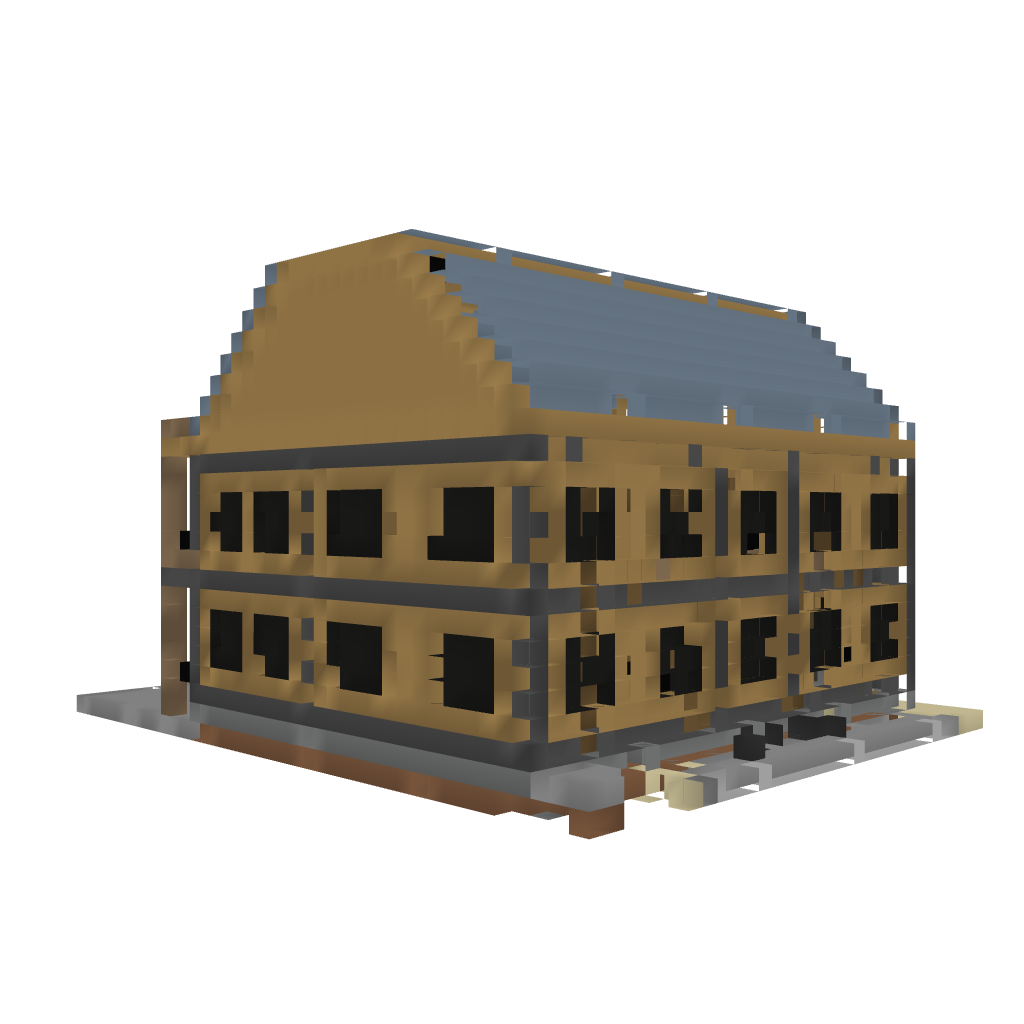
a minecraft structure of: Tavern